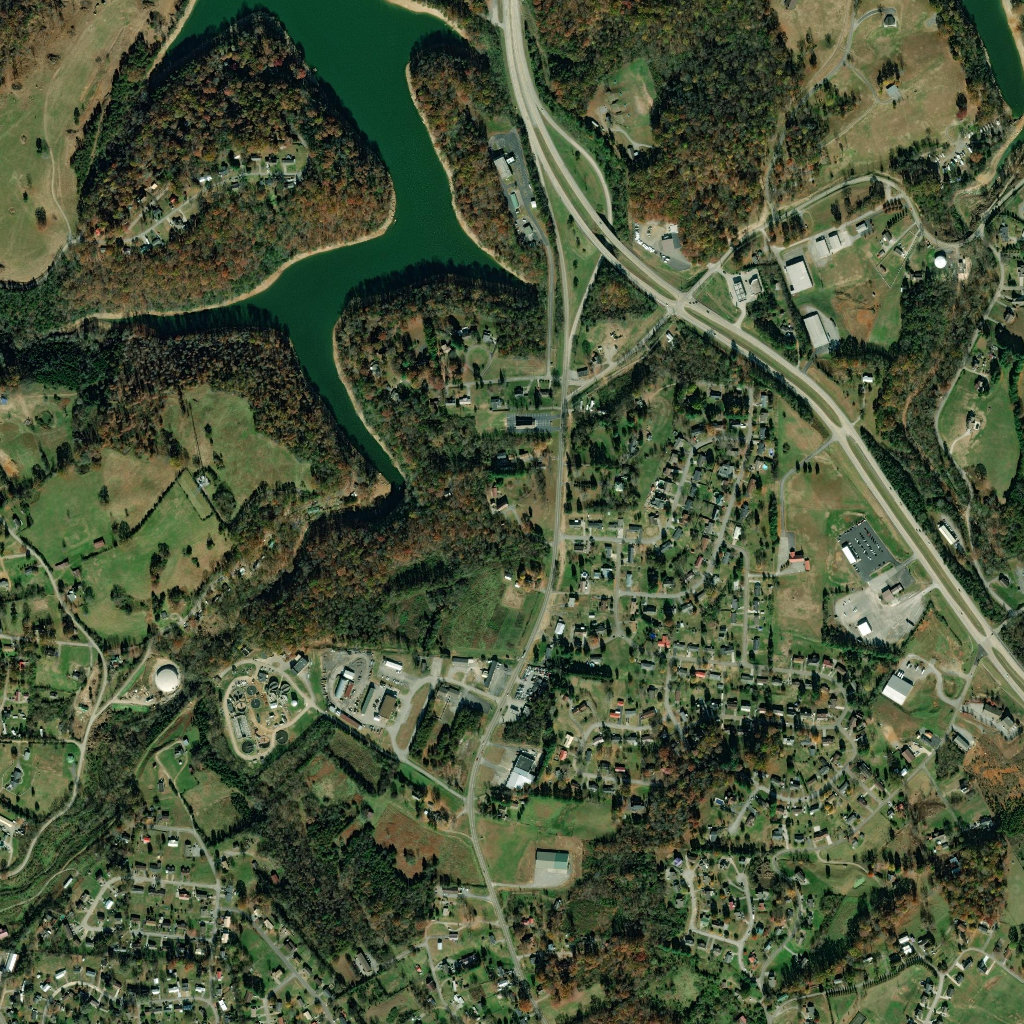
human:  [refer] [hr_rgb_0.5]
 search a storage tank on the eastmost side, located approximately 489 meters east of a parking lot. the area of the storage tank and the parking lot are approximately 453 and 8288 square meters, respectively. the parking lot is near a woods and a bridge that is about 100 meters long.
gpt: <box>[[91, 25, 92, 26, 0]]</box>

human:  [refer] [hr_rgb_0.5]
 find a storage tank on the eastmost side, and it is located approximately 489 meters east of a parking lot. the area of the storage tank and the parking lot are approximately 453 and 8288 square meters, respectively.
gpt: <box>[[91, 25, 92, 26, 0]]</box>